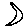
Label: moon